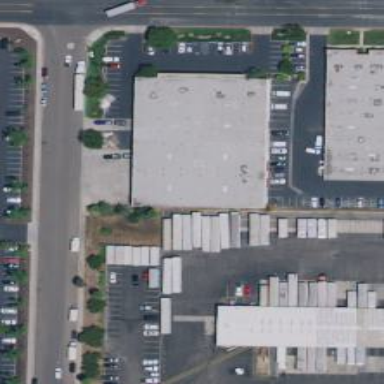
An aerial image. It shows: Industrial building.